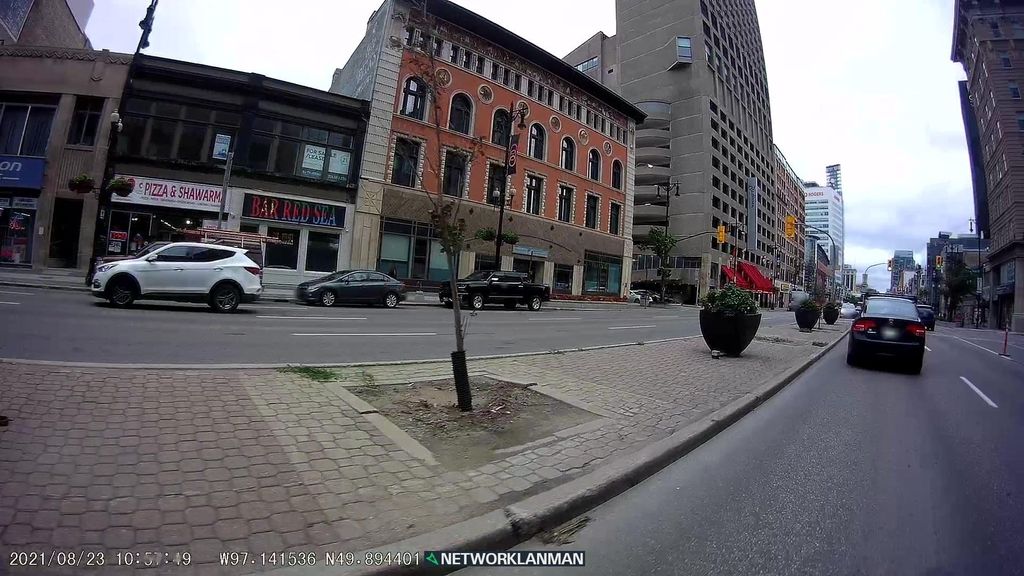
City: winnipeg